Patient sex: M
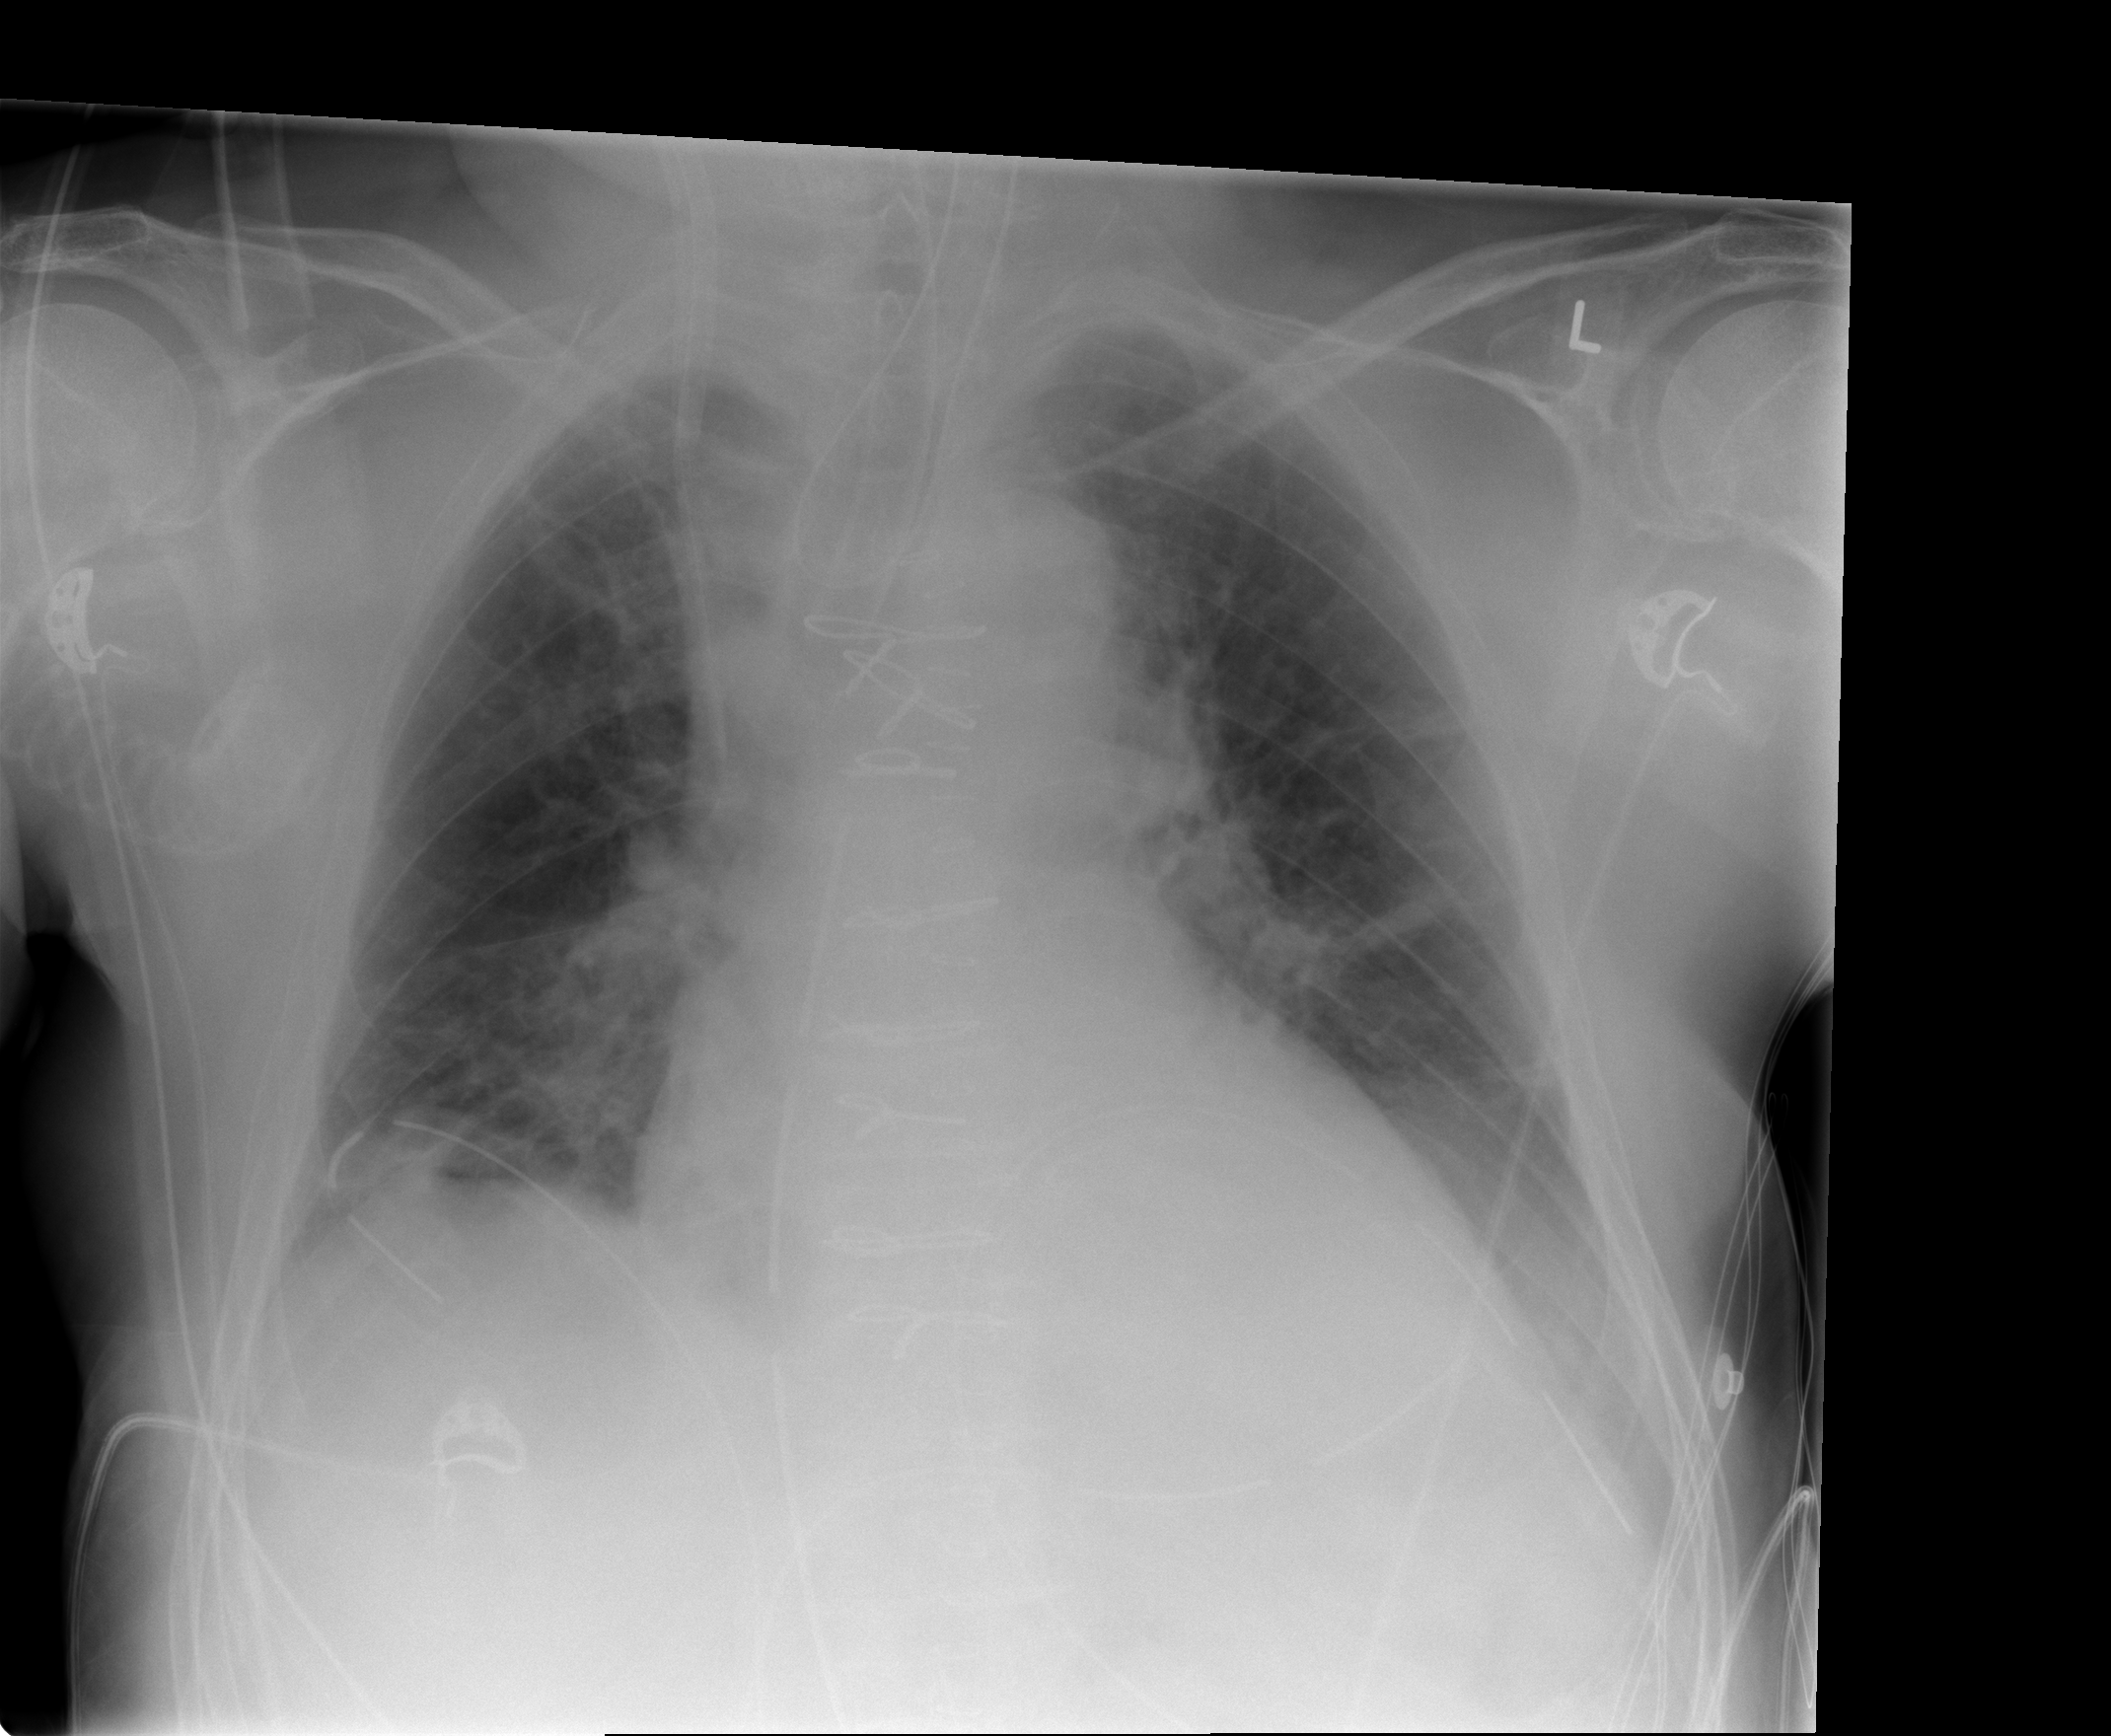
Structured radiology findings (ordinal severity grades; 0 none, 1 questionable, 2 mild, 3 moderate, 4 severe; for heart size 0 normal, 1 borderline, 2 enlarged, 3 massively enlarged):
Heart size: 2
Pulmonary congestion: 2
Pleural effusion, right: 0
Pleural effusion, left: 2
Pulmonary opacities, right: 0
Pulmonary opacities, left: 0
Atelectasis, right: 0
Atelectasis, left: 0